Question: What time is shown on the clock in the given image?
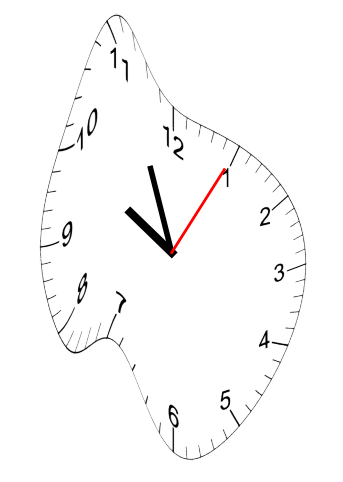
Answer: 09:56:05